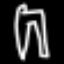
Label: pants